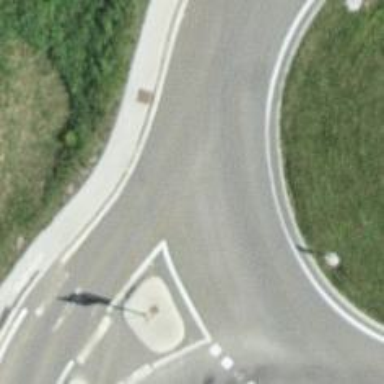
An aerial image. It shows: Primary highway with asphalt surface leading to roundabout.